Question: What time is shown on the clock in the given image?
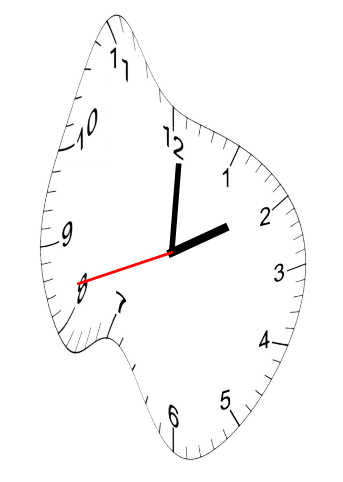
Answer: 02:00:42